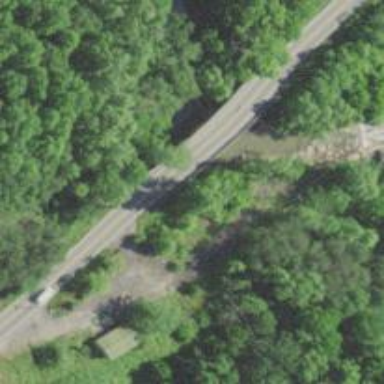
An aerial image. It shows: Tertiary road with bridge.